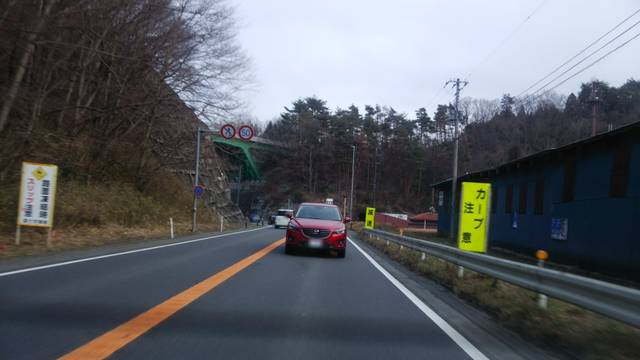
Region: Japan
Coordinates: 37.075, 140.79